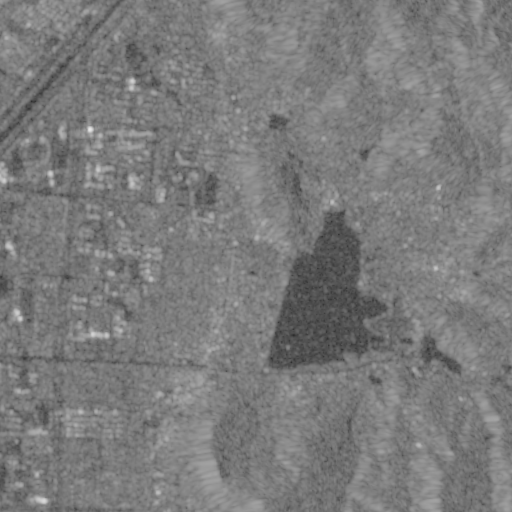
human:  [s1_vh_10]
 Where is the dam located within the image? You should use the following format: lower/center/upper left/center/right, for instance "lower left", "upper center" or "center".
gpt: The dam is located in the lower center of the image.
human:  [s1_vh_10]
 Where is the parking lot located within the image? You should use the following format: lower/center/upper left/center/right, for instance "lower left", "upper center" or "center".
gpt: The parking lot is located in the lower right of the image.
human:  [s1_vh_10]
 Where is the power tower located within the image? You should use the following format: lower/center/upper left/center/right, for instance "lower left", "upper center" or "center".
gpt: The power tower is located in the upper left of the image.
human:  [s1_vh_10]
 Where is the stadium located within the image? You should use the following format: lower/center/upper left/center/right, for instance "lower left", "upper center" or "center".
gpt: The stadium is located in the upper left of the image.
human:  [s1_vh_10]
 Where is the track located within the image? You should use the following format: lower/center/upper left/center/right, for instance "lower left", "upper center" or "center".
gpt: There is no track in the image.

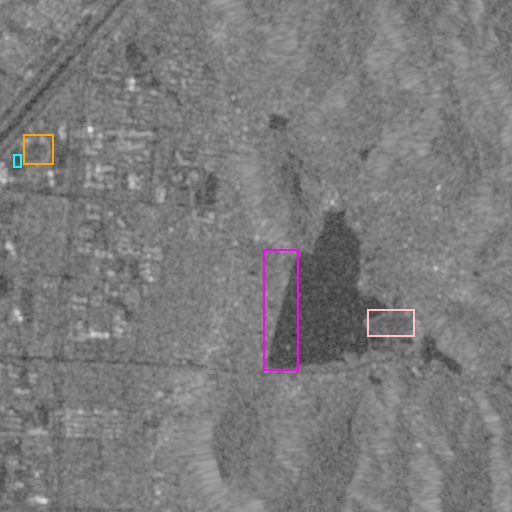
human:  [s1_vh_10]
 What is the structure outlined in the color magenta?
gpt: The structure outlined in magenta is a dam.
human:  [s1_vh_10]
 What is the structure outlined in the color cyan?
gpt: The structure outlined in cyan is a park.
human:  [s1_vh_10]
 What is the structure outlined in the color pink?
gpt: The structure outlined in pink is a parking lot.
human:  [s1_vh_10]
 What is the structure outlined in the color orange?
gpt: The structure outlined in orange is a stadium.
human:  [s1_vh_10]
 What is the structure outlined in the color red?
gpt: There is no red outline.